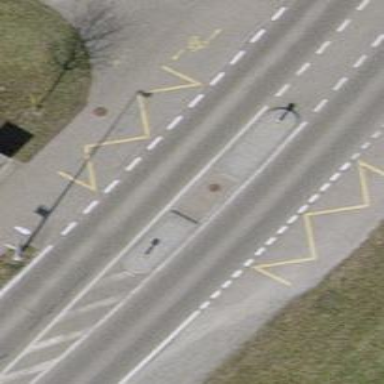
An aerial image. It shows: Public transport stop position.